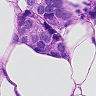
Metastatic tissue present: yes